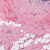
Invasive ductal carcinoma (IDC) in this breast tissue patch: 0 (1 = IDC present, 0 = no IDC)